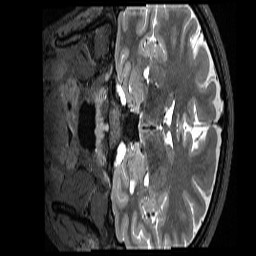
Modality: T2w
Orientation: coronal
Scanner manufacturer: siemens
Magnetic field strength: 3 T
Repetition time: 3.2 s
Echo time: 0.563 s